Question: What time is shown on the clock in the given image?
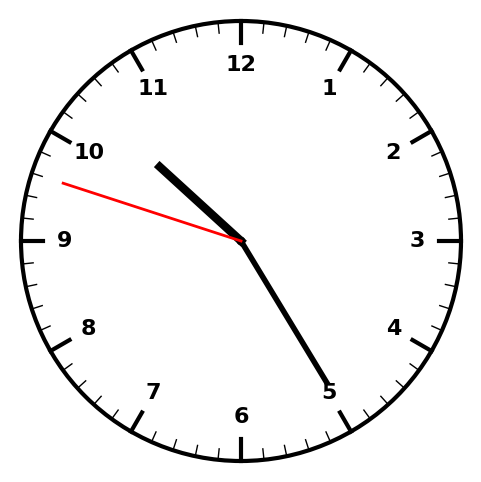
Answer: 10:24:48